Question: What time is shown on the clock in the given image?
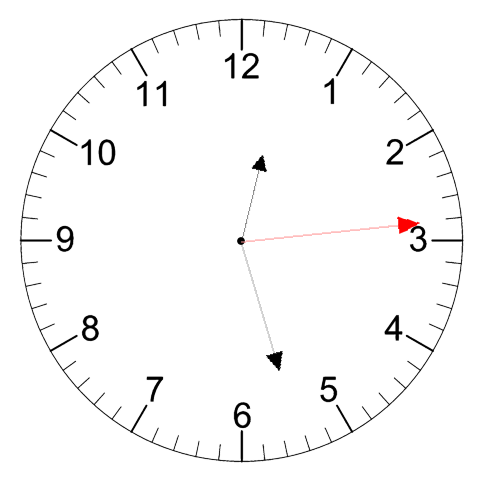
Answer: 12:27:14